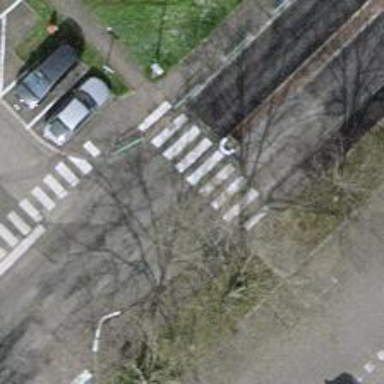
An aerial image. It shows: Uncontrolled zebra crossing with pedestrian island.